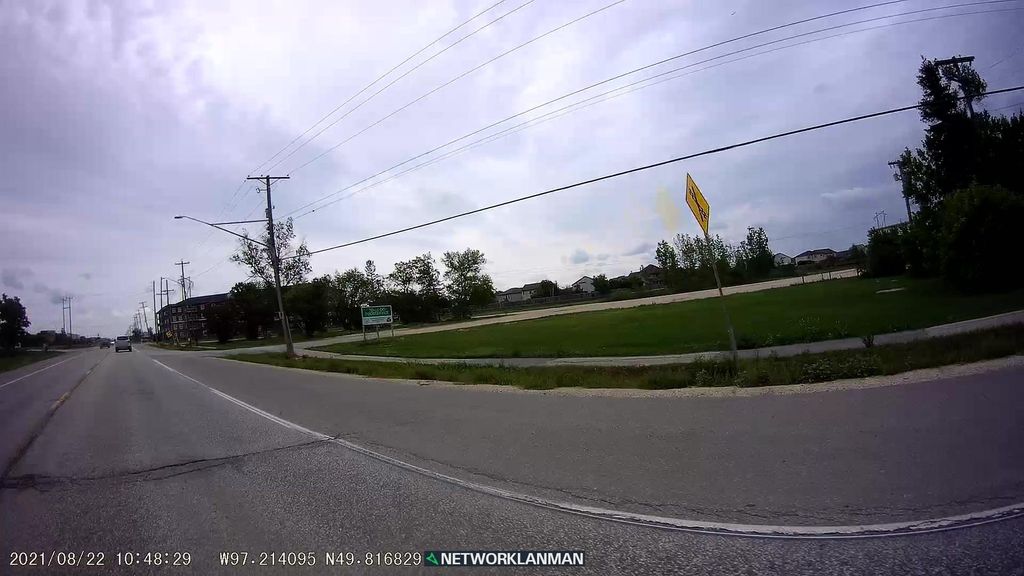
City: winnipeg